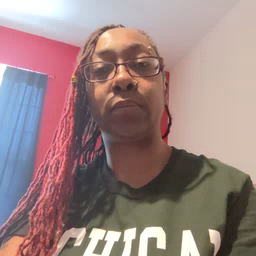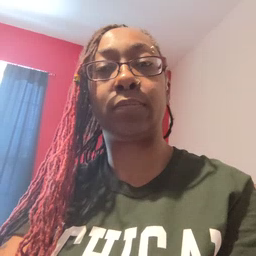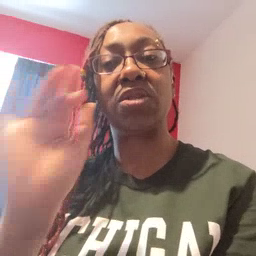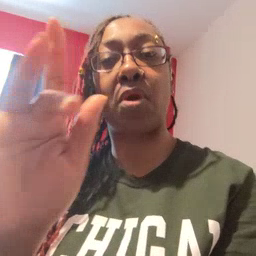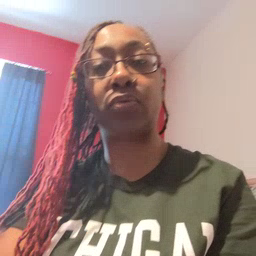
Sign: touch